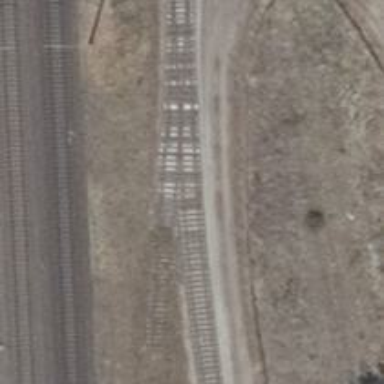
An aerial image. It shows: Disused railway spur line.